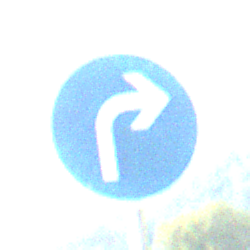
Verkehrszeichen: VorgeschriebeneFahrtrichtungRechts
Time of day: SunriseSunset
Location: Outdoor (Nature)
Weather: PartlyCloudy
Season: NotSpecified
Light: Natural